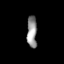
Tissue: prostate
Cell type: B cells
Senescence score: 0.6929
Nuclear area (px): 312
Mean DAPI intensity: 145.856